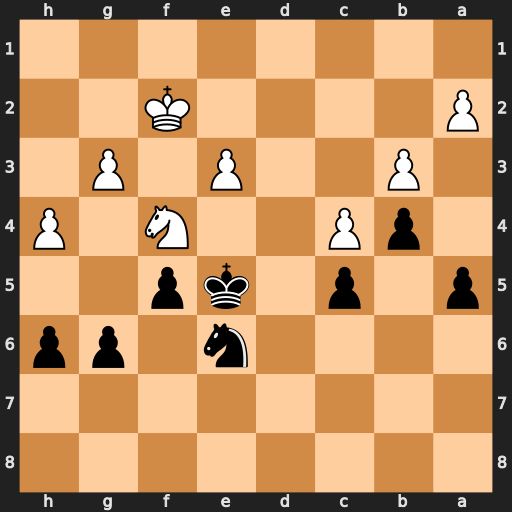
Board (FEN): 8/8/4n1pp/p1p1kp2/1pP2N1P/1P2P1P1/P4K2/8
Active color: b
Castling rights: -
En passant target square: -
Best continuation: Nxf4 gxf4+ Ke4 Ke2 h5 Kf2 Kd3